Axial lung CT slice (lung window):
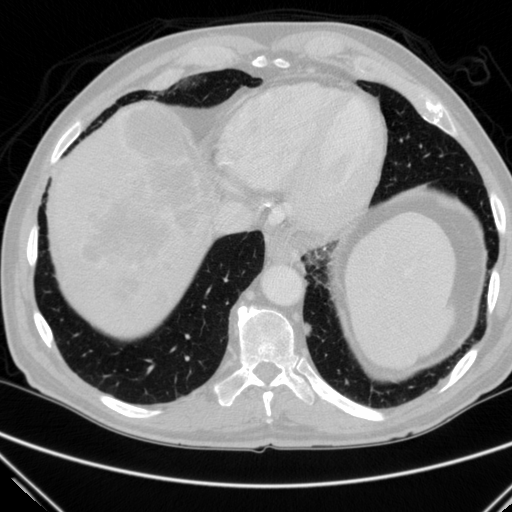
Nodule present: yes
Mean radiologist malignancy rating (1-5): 3.25